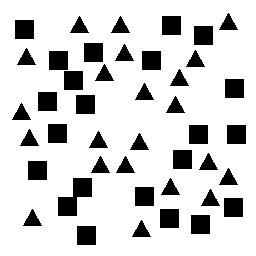
Squares: 22
Triangles: 22
Stars: 0
Total shapes: 44